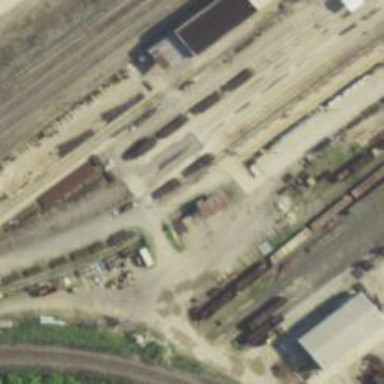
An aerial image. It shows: Abandoned railway.